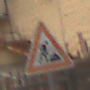
Verkehrszeichen: Arbeitsstelle
Umgebung: Outdoor, Urban
Tageszeit: MorningAfternoon
Wetter: Overcast
Licht: Natural
Jahreszeit: NotSpecified
Kontrast: LowContrast